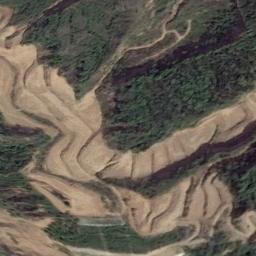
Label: terrace